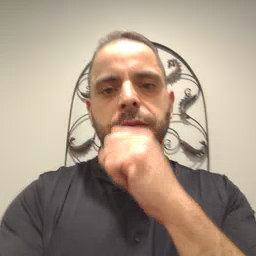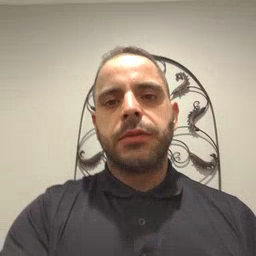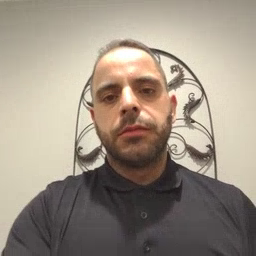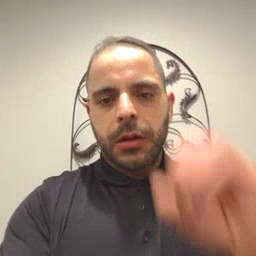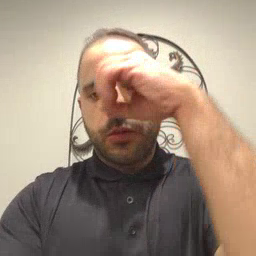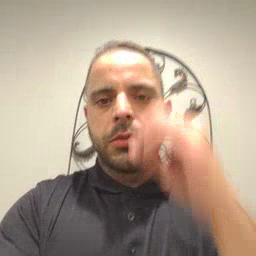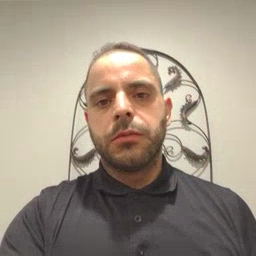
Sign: owl